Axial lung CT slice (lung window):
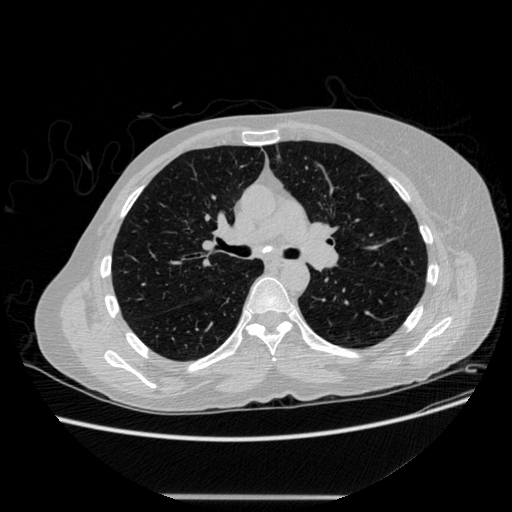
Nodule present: no